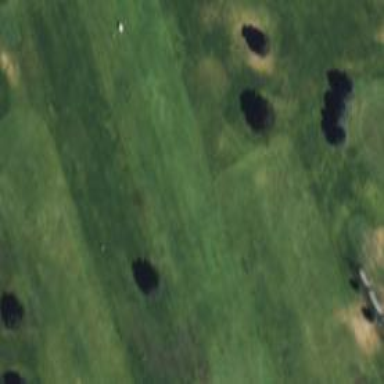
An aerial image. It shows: View of golf hole.